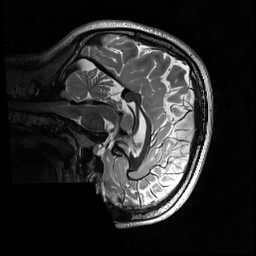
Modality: T2w
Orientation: sagittal
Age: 21
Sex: female
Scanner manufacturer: siemens
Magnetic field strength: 3 T
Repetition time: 3.2 s
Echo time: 0.566 s